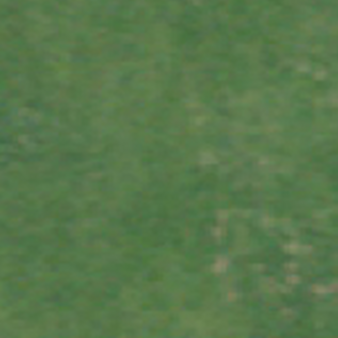
Label: other